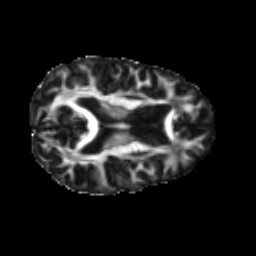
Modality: FA
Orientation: axial
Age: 29
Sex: female
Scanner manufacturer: ge
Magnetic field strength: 3 T
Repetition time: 7.8 s
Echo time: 0.0606 s